Question: I want to add a main title heading to the plot output of a 'tree' model.
'''
library(tree)
data(cpus, package="MASS")
cpus.ltr <- tree(log10(perf) ~ syct+mmin+mmax+cach+chmin+chmax, cpus)
cpus.ltr
summary(cpus.ltr)
plot(cpus.ltr, main="test")
text(cpus.ltr, main="test")
'''
Alas, I do not seem to have a heading.

How do I add a title?
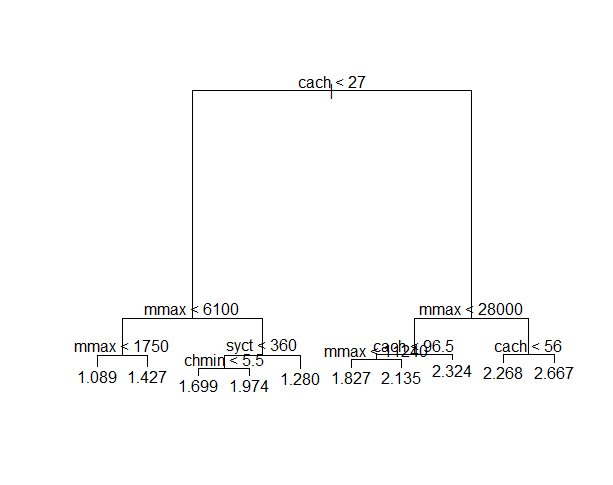
Answer: You can use title
'''
library(tree)
data(cpus, package="MASS")
cpus.ltr <- tree(log10(perf) ~ syct+mmin+mmax+cach+chmin+chmax, cpus)
cpus.ltr
summary(cpus.ltr)
plot(cpus.ltr)
text(cpus.ltr)
title("test")
'''